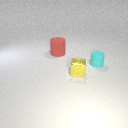
small yellow metal cube to the right of large red rubber cylinder